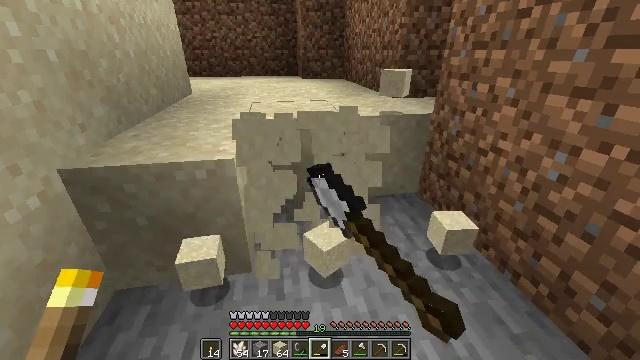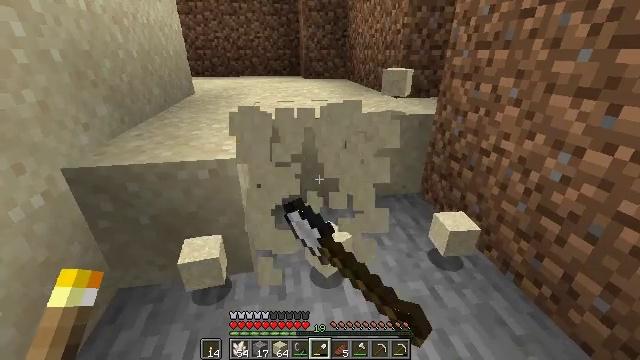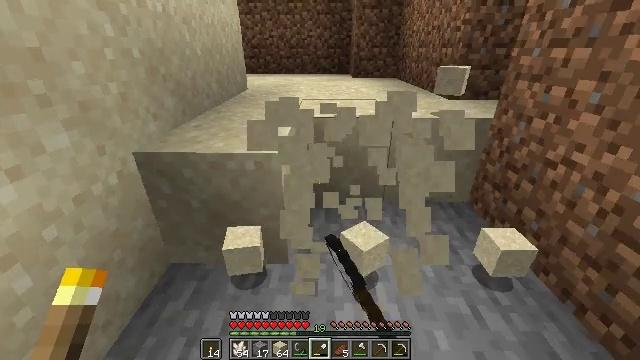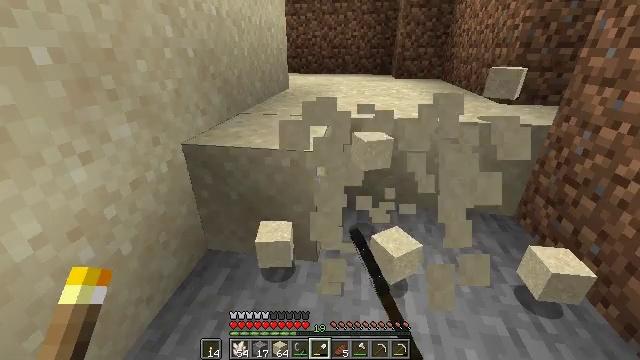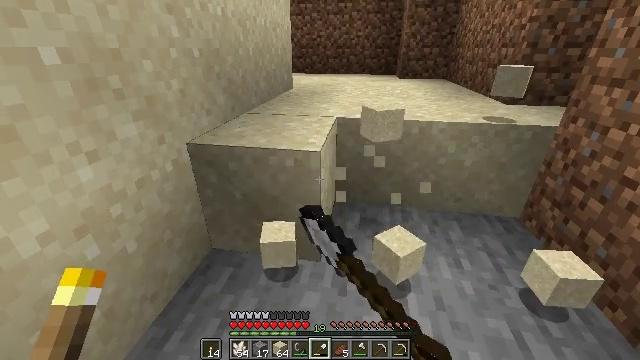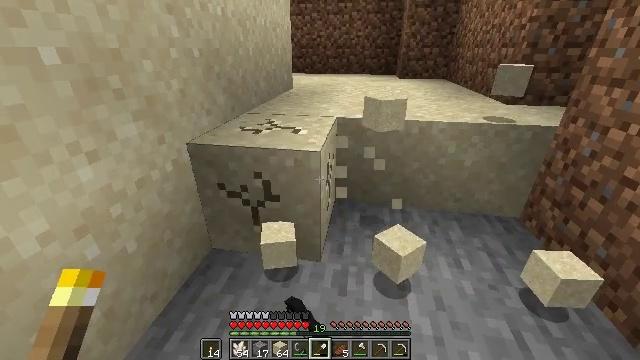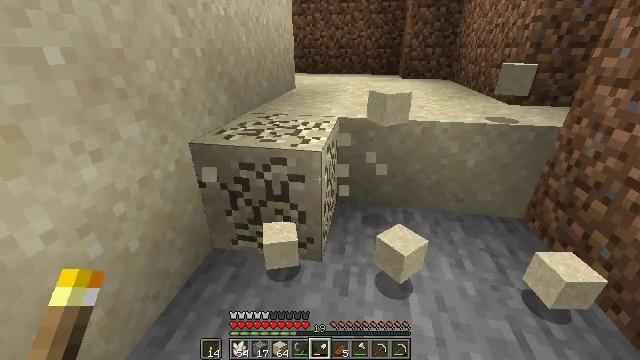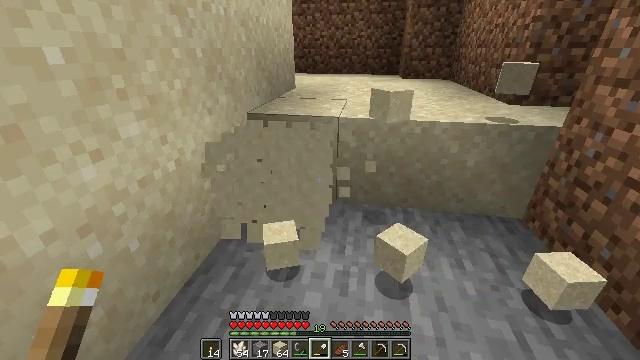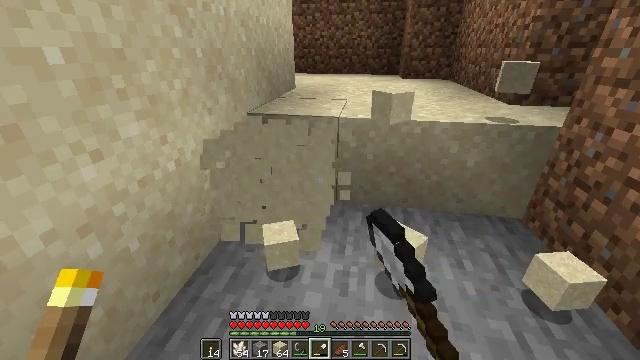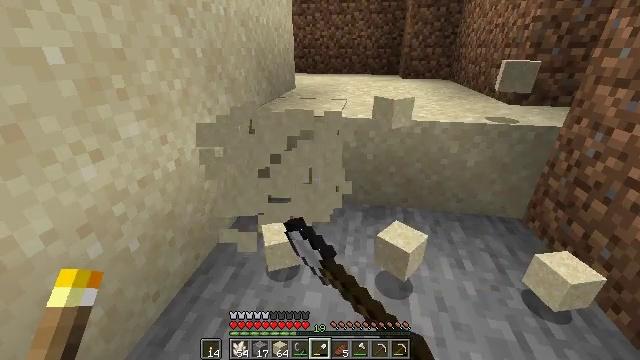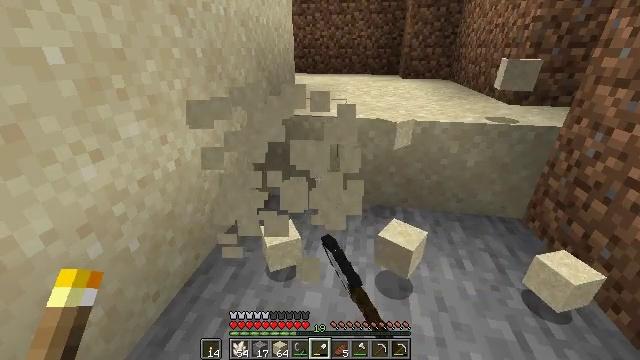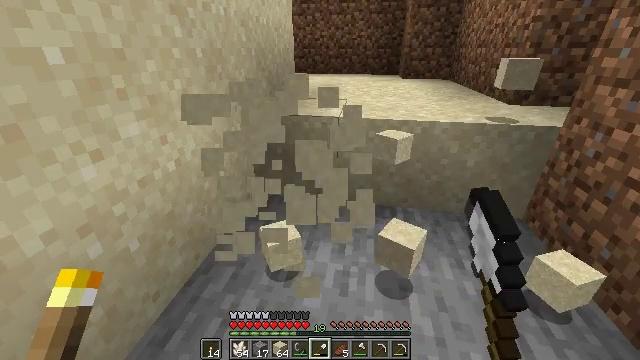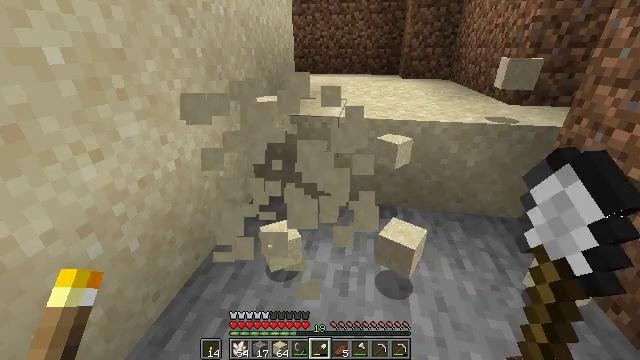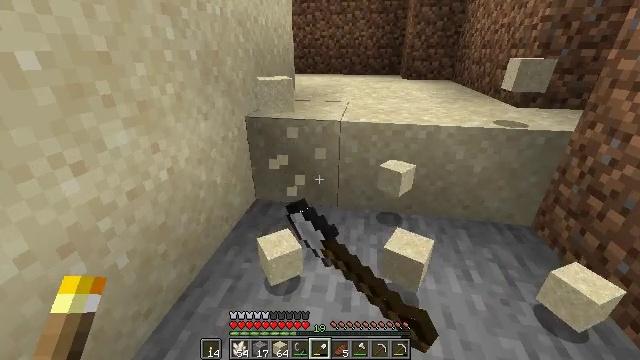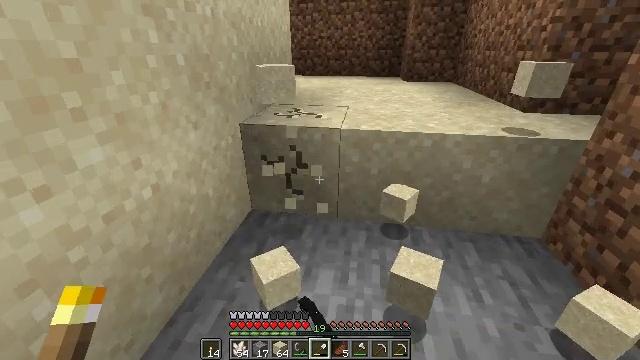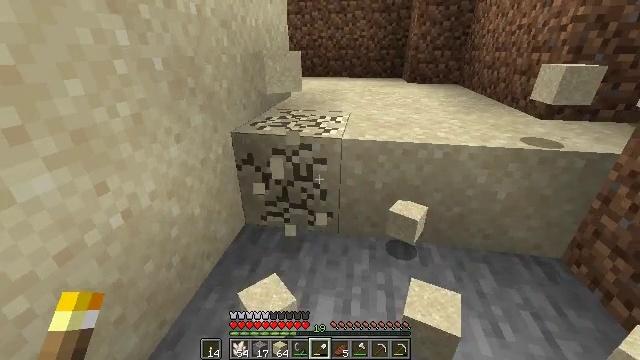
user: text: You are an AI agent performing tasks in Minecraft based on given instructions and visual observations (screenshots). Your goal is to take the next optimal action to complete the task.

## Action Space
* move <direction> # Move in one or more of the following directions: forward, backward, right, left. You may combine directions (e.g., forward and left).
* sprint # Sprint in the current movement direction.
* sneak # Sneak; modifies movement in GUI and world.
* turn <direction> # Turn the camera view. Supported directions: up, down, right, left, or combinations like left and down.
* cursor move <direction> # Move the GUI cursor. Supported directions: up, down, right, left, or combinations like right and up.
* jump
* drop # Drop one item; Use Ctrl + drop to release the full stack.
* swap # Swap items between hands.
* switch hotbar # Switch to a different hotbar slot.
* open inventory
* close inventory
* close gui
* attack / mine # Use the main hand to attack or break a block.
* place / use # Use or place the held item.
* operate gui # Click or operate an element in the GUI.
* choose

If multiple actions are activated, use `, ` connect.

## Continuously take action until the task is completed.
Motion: motion action
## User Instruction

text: Dig up some sand.
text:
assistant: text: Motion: attack / mine
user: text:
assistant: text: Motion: turn left, attack / mine
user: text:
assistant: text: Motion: turn left, attack / mine
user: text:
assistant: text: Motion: attack / mine
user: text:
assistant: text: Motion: attack / mine
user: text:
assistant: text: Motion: attack / mine
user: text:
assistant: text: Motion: attack / mine
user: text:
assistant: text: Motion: attack / mine
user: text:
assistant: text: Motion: attack / mine
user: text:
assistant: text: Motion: attack / mine
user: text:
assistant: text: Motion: attack / mine
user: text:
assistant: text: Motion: move forward, attack / mine
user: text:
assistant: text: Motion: move forward, attack / mine
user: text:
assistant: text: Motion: move forward, attack / mine
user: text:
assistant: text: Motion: attack / mine
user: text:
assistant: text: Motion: attack / mine
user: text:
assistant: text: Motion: attack / mine
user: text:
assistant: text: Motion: attack / mine
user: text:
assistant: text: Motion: attack / mine
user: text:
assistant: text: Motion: attack / mine
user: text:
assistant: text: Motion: turn right, attack / mine
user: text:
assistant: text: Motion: turn right, attack / mine
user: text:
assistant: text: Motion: turn right, attack / mine
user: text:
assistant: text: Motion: attack / mine
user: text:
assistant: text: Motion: attack / mine
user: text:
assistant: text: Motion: attack / mine
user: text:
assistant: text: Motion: attack / mine
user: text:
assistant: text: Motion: attack / mine
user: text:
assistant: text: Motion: attack / mine
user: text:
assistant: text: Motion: move forward, turn right, attack / mine